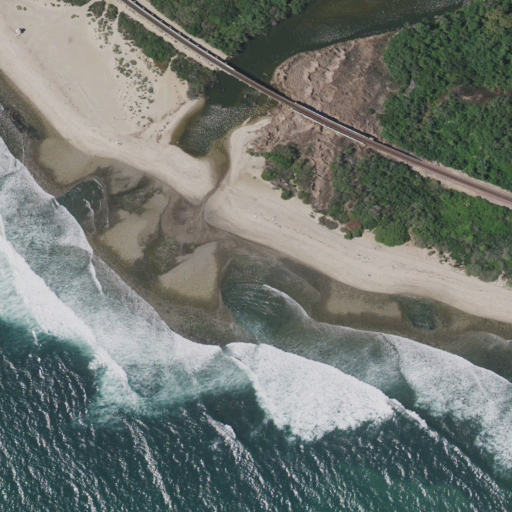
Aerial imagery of beach in California named Trestles Beach containing open water, herbaceous wetlands, barren land, woody wetlands, shrub, low intensity development, medium intensity development, and high intensity development